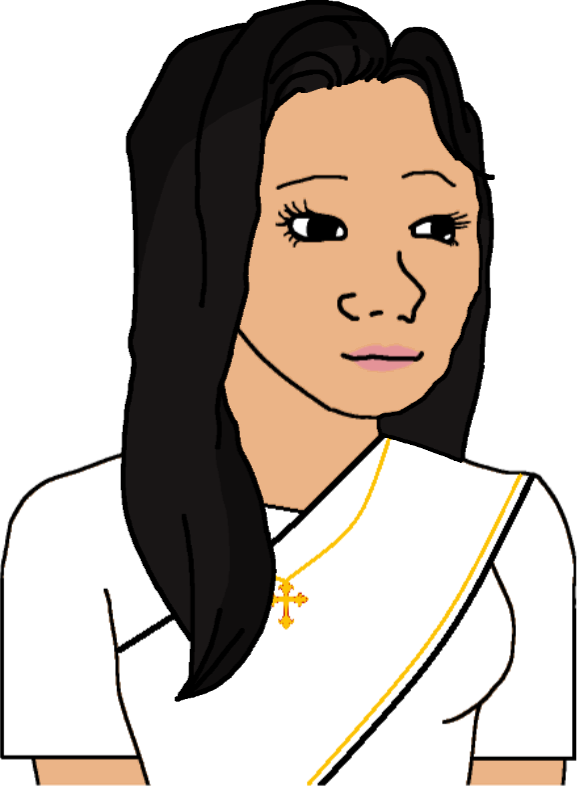
Label: 5_Trad_Wife